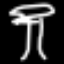
Label: palm tree